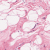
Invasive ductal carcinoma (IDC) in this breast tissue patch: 0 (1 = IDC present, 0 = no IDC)